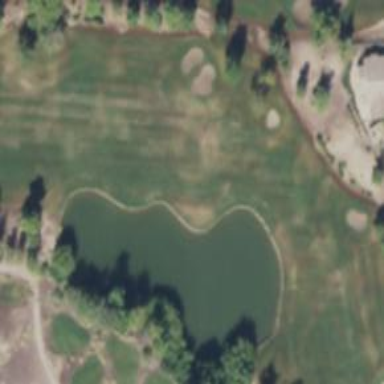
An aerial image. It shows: View of golf hole.